Question: I am trying to use D3 to render lines, but when I try to do this, the lines get rendered as polygons. I am not sure why. I included a screenshot to show you what it looks like.
Here is the code:
'''
// Creates a time scale using the x_extent
// defined above
var x_scale = d3.time.scale()
.range([margin, width - margin])
.domain(x_extent);
// Creates a similarity scale using the y_extent.
// defined above.
var y_scale = d3.scale.linear()
.range([height - margin, margin])
.domain(y_extent);
// Construct a line.
var line = d3.svg.line()
.x(function(d) {
return x_scale(d.date);
})
.y(function(d) {
return y_scale(d.similarity);
});
// Render a line.
d3.select("svg")
.append("path")
.attr("d", line(data));
'''

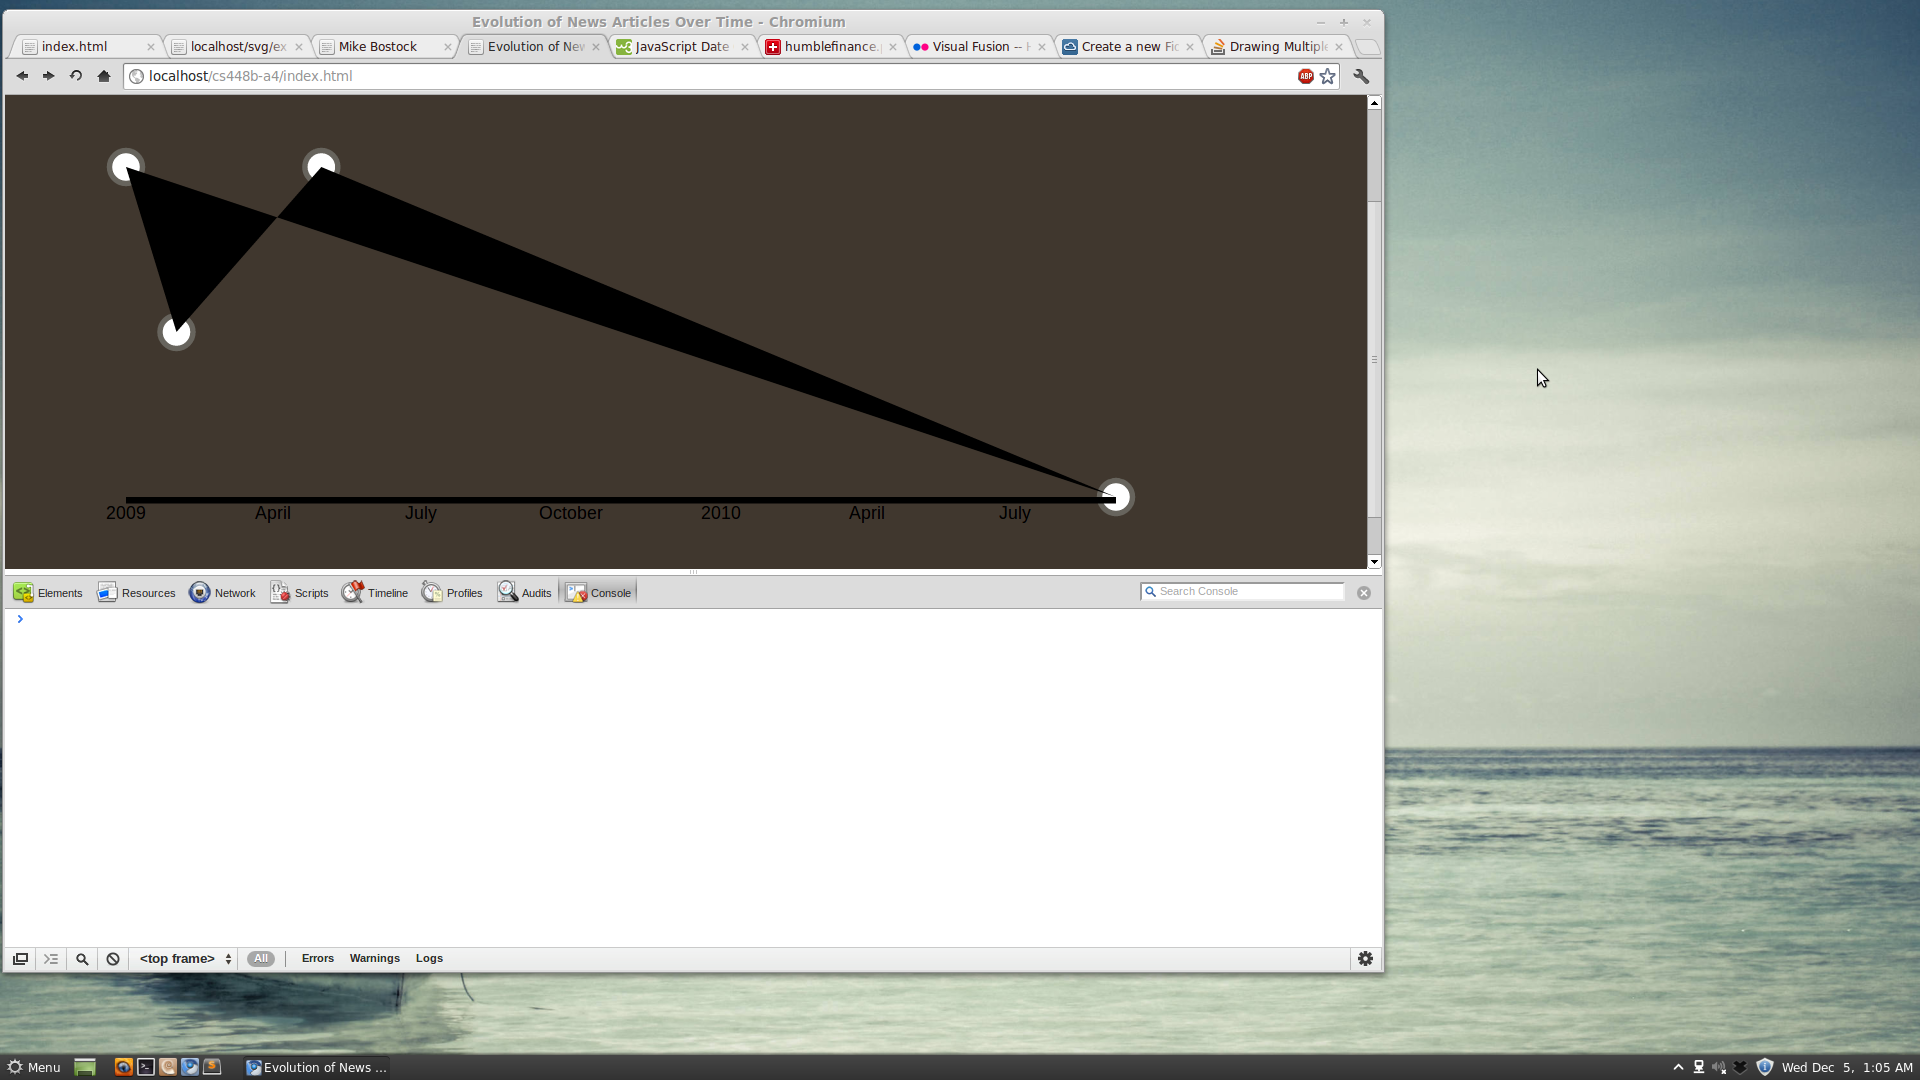
Answer: Try setting 'fill' and 'stroke' explicitly when appending the path, i.e.
'''
d3.select("svg")
.append("path")
.attr("fill", "none")
.attr("stroke", "black")
.attr("d", line(data));
'''